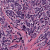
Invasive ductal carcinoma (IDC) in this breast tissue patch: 1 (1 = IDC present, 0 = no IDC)